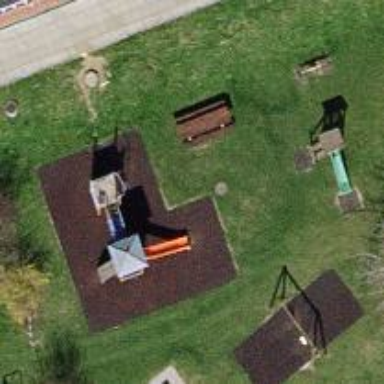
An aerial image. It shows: Playground with various play structures.